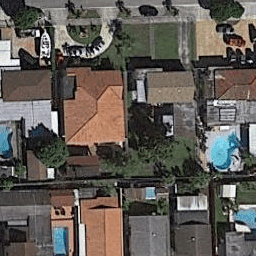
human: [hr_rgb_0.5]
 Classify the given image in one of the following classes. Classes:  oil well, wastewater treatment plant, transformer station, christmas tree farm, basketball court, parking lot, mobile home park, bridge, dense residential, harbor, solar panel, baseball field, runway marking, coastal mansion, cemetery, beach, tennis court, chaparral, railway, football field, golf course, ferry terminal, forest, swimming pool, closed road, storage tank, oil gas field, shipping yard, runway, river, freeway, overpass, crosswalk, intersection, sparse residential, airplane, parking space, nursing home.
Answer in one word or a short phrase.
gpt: dense residential